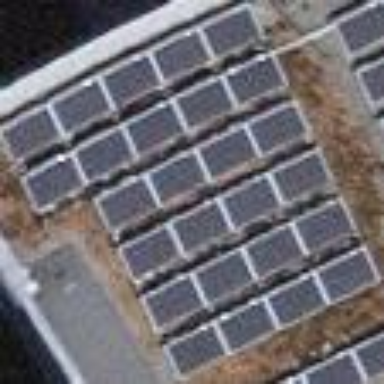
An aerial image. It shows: Solar power generator utilizing photovoltaic technology with solar photovoltaic panels.